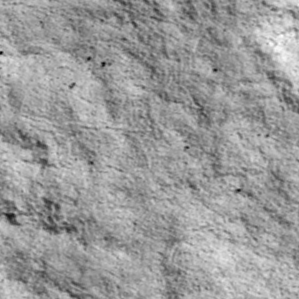
Label: non_frost